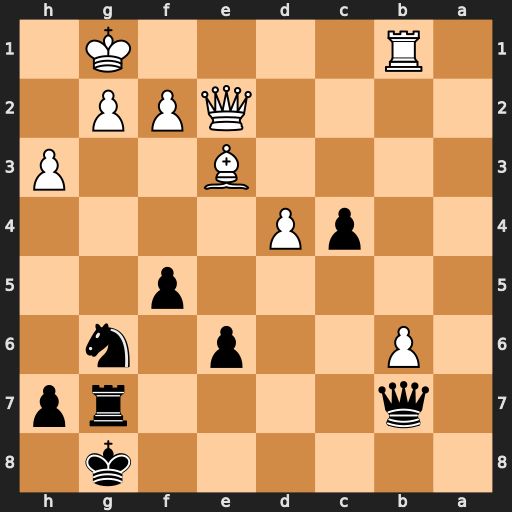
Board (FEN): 6k1/1q4rp/1P2p1n1/5p2/2pP4/4B2P/4QPP1/1R4K1
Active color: b
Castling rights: -
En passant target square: -
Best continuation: Nf4 f3 Nxe2+